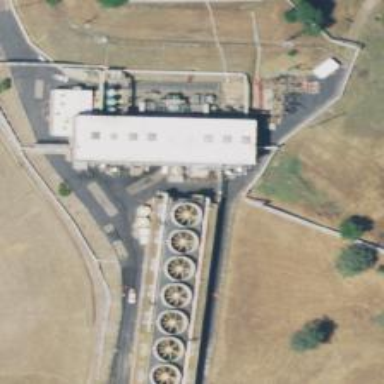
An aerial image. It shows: Generator is pictured.